Aerial crown-view tile of a tropical tree (Barro Colorado Island, Panama), acquired 20240611:
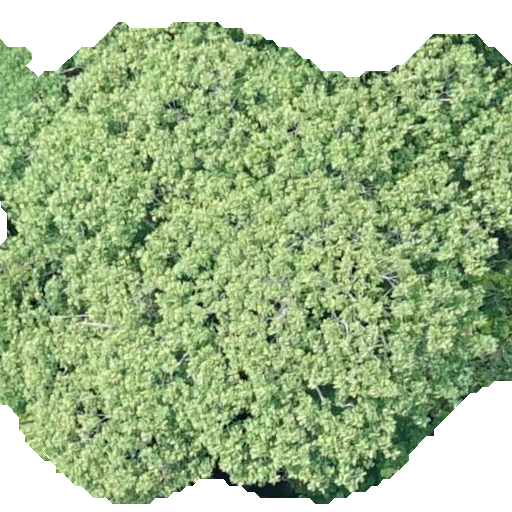
Species: Dipteryx oleifera
GBIF accepted scientific name: Dipteryx oleifera
Crown area: 364.239 m²